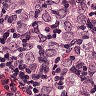
Metastatic tissue present: yes